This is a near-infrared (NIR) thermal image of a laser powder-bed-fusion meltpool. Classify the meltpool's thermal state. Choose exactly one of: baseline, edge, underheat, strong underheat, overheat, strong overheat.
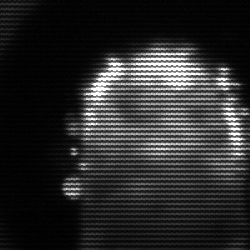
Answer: baseline